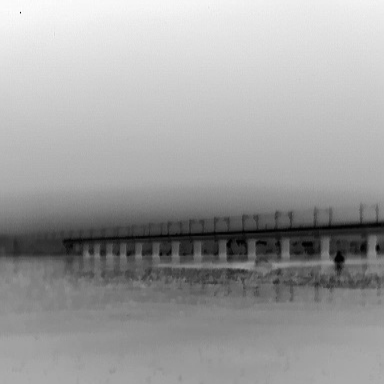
There are two objects shown in the infrared image, including a canoe, and a warship.